Interaction volume radius: 5 \u00c5
Interaction volume height: 25 \u00c5
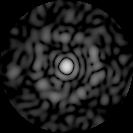
Disorder parameter: 0.858